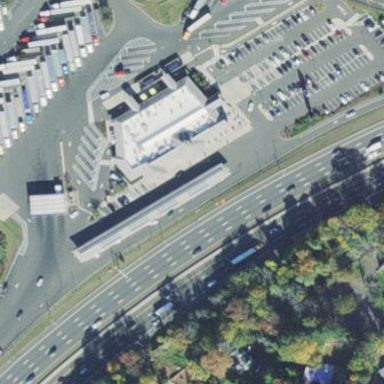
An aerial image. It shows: Rest area along the road.